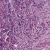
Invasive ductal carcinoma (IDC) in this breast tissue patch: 0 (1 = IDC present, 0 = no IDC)